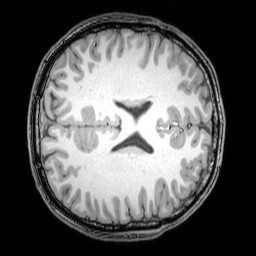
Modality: T1w
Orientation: axial
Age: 22
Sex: male
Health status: healthy
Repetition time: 0.081 s
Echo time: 0.037 s